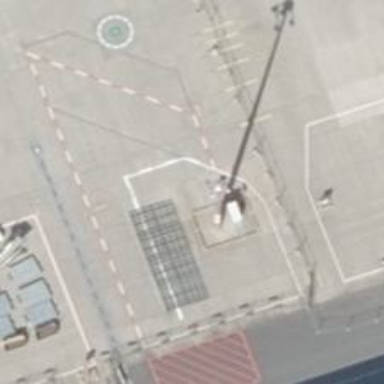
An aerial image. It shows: Mast structure.